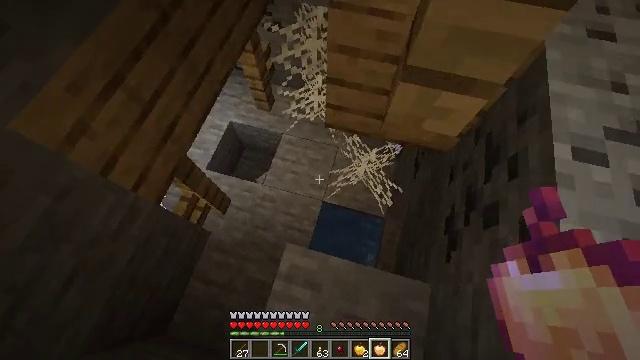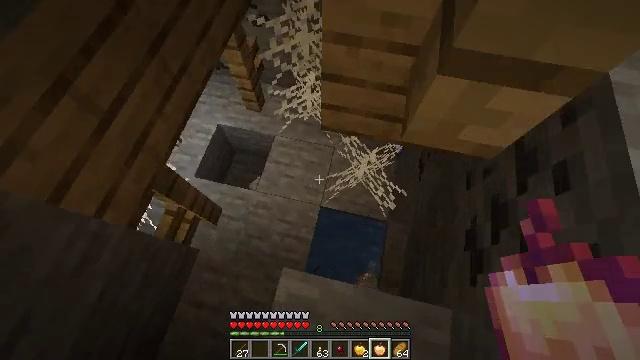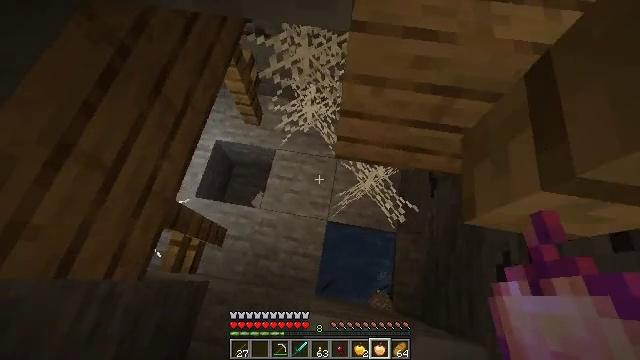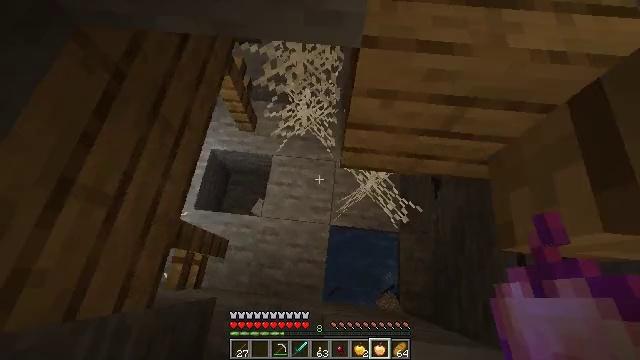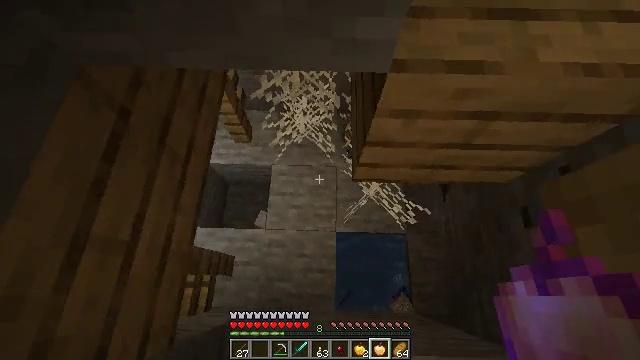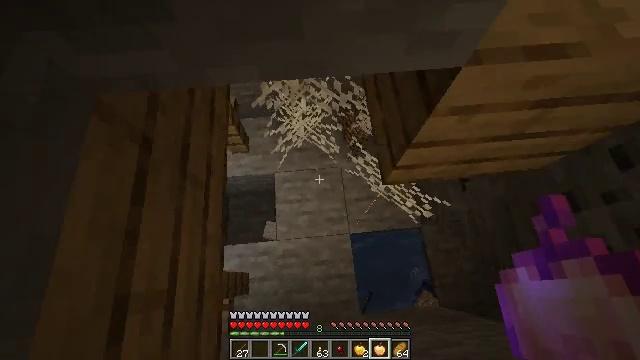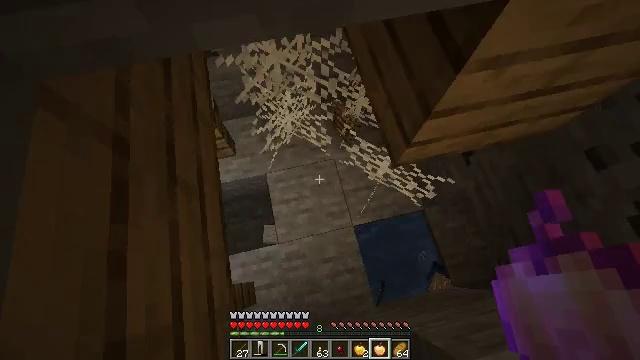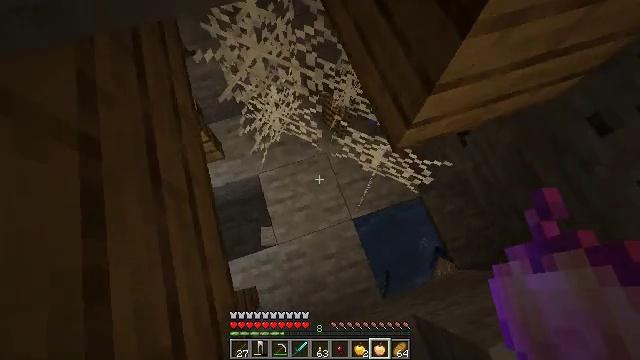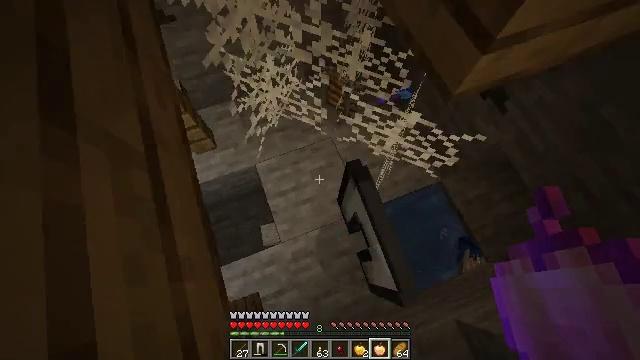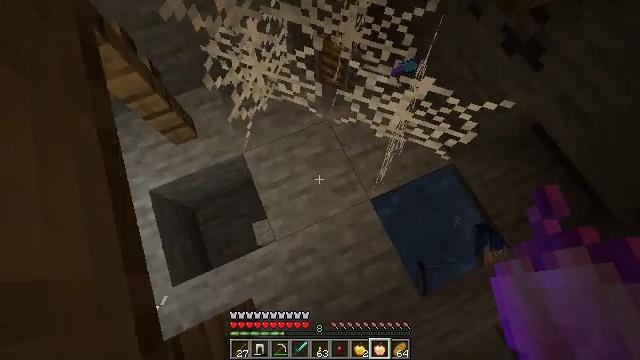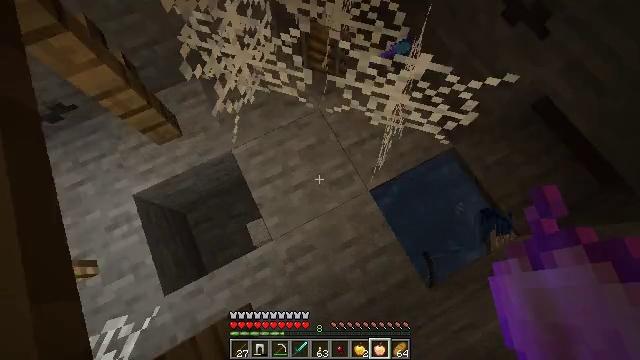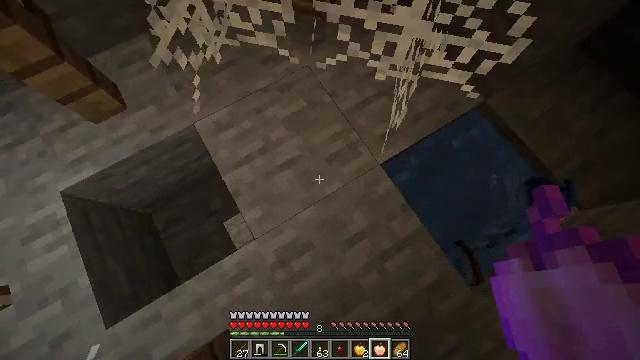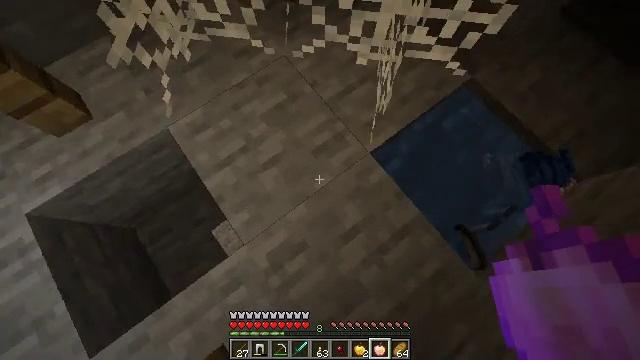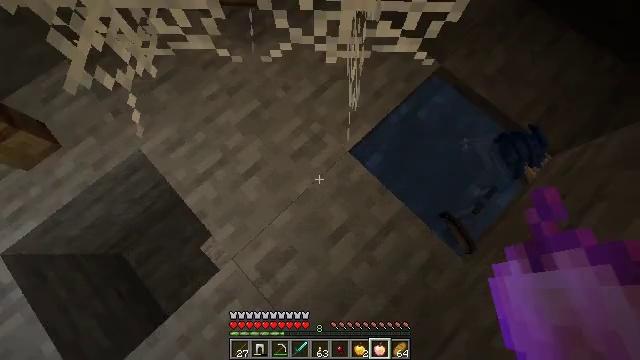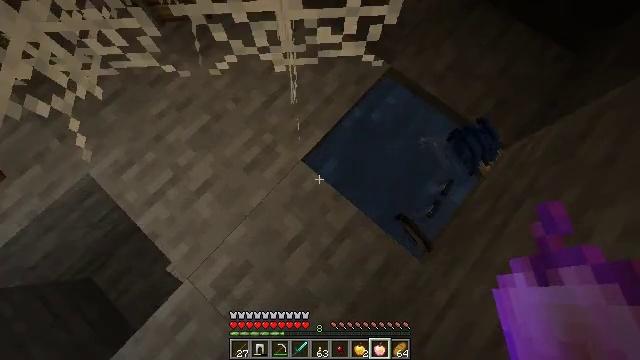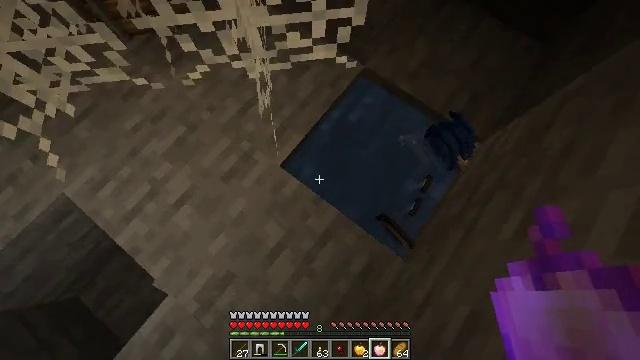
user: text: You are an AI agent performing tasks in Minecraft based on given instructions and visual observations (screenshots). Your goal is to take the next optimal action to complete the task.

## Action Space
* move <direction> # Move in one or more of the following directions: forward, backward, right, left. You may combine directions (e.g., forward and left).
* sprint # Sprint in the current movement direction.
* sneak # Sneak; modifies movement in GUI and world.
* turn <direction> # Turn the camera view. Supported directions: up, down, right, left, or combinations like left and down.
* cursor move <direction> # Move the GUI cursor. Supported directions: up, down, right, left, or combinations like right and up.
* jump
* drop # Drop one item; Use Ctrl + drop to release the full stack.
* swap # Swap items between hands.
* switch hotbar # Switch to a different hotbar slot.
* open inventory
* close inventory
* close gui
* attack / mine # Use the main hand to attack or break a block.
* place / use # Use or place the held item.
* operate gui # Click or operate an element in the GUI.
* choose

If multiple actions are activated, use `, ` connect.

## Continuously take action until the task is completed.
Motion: motion action
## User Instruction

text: Drop iron leggings.
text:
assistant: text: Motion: move forward and move left, turn right
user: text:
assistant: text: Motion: move forward and move left, turn right
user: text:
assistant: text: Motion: move forward and move left, turn right
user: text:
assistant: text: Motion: move forward and move left, turn right
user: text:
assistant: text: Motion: move left, turn right
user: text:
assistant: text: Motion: turn right
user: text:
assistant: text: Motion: turn right
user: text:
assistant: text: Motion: turn right
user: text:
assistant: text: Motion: turn right
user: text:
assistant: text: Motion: turn right
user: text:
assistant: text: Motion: move right, turn right
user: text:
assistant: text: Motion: move right, turn right
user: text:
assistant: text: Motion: move right, turn right
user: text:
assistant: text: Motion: move right, turn right
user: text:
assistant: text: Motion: move right, turn right
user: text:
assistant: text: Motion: move right, turn right
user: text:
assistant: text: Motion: move right, turn right
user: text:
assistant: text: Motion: move right, turn right
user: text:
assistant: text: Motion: move right, turn right
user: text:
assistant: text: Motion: move forward, turn right
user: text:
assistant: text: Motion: move forward, turn right
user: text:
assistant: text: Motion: move forward
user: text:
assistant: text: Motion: move forward, turn right
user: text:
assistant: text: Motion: turn right and down
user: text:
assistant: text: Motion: no_op
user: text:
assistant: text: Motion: no_op
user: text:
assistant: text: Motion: turn down
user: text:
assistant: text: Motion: turn right and down
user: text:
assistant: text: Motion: turn right and down
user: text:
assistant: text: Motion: turn right